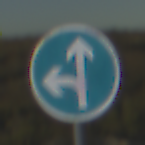
Verkehrszeichen: VorgeschriebeneFahrtrichtungGeradeausOderLinks
Umgebung: Outdoor, Nature
Tageszeit: SunriseSunset
Wetter: PartlyCloudy
Licht: Natural
Jahreszeit: NotSpecified
Kontrast: HighContrast